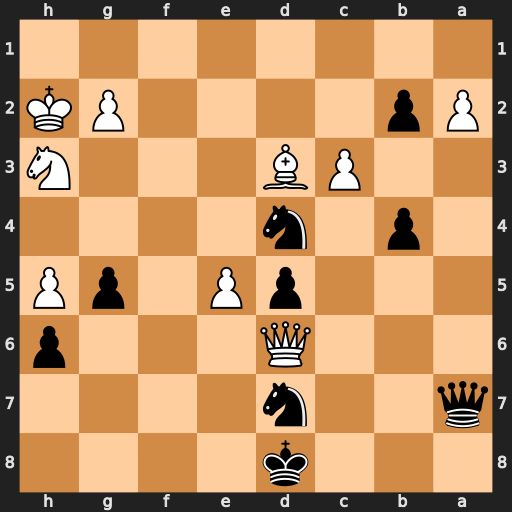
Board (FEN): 3k4/q2n4/3Q3p/3pP1pP/1p1n4/2PB3N/Pp4PK/8
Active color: b
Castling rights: -
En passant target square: -
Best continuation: bxc3 Nxg5 hxg5